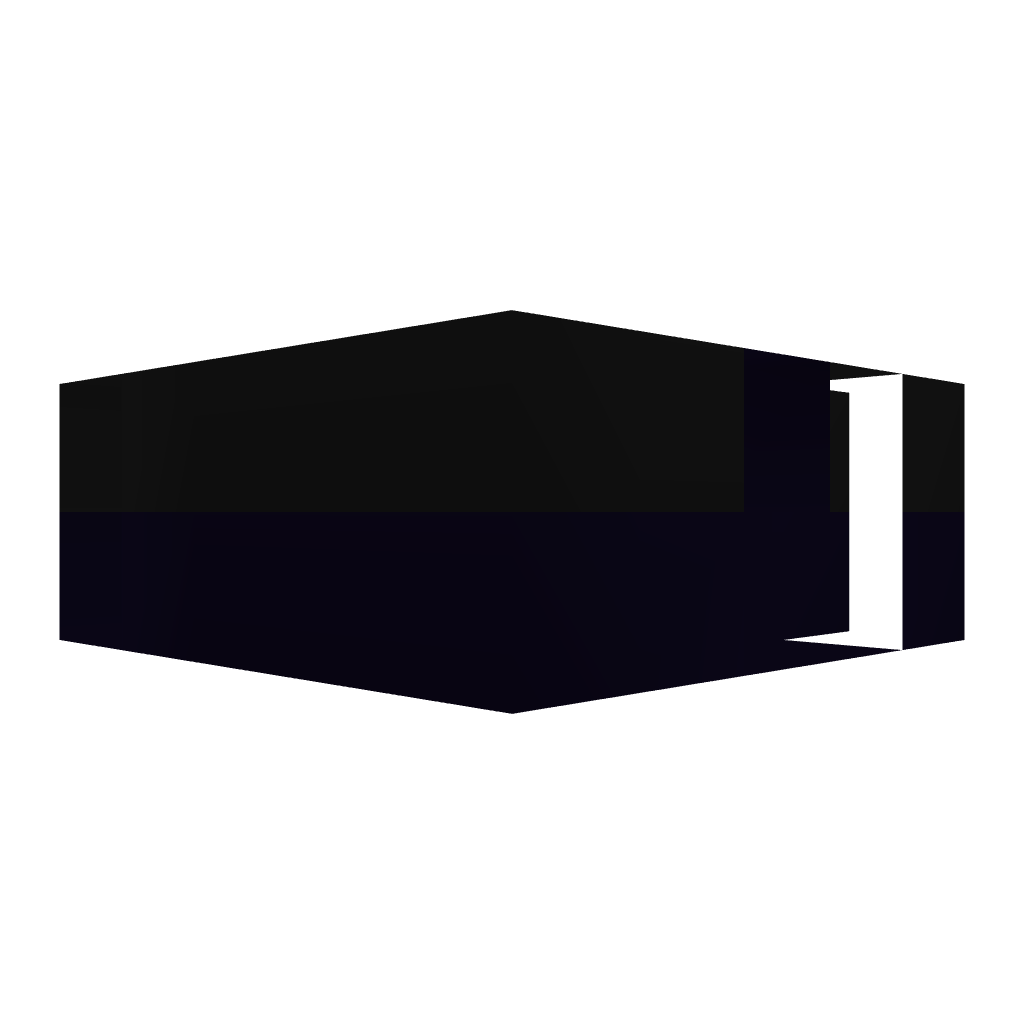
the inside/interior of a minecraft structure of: Simple Tnt Jumper